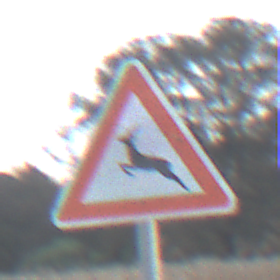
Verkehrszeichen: WildwechselRechts
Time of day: SunriseSunset
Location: Outdoor (Nature)
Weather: Clear
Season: Winter
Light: Natural